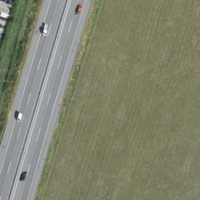
EUNIS habitat code: 57
Species observed at this site:
Populus tremula